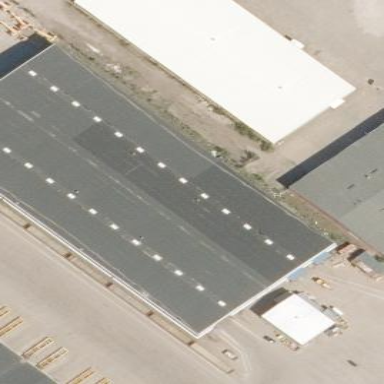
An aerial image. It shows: Logistics building.